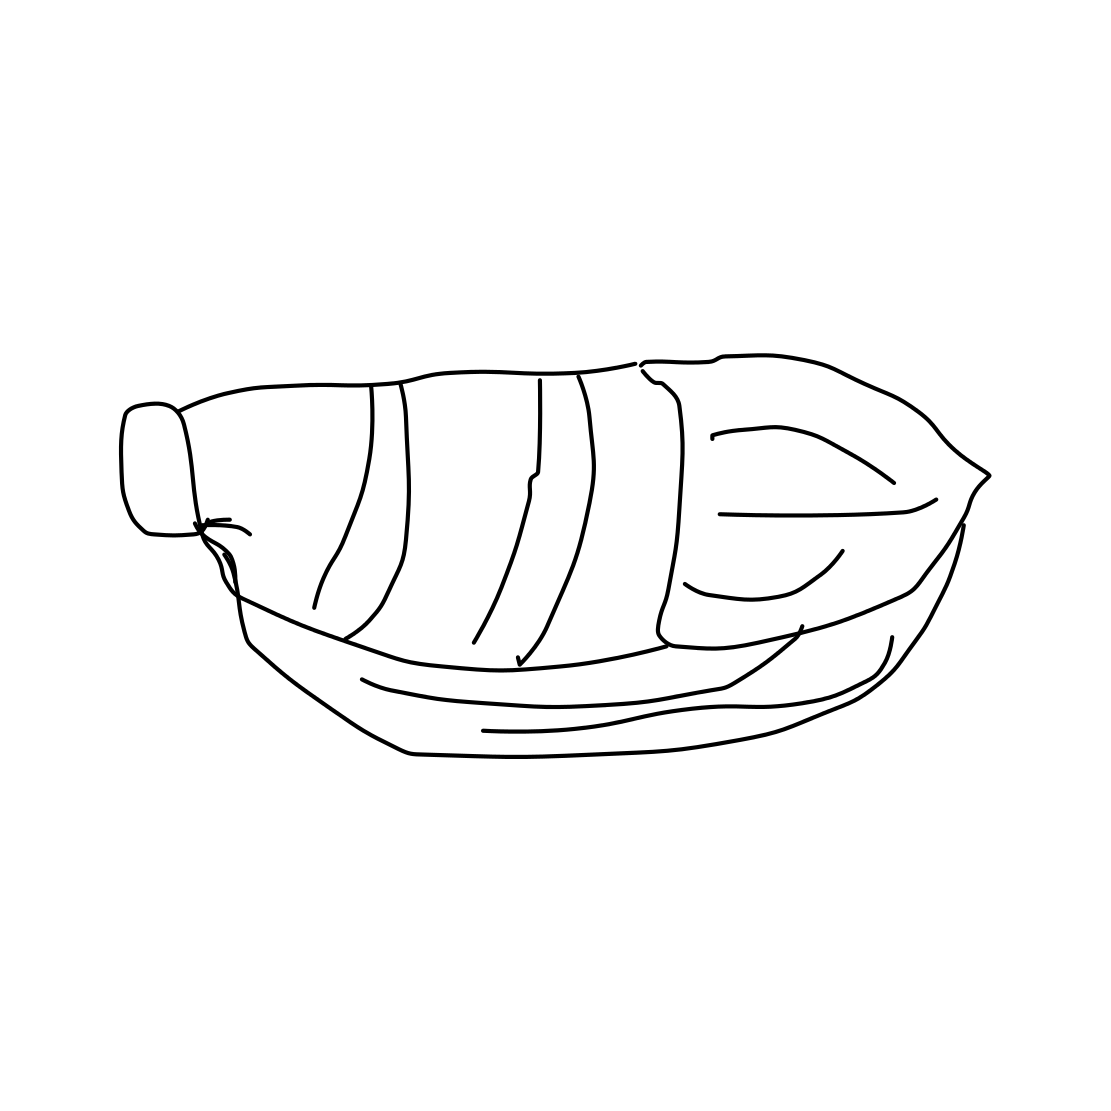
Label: speed-boat